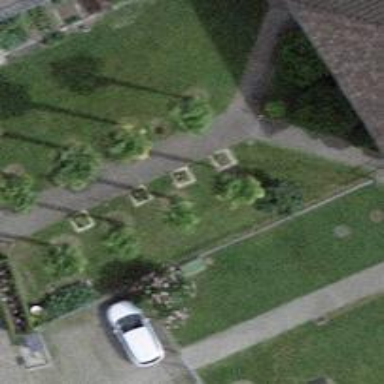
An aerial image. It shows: Evergreen tree with lush leaves.